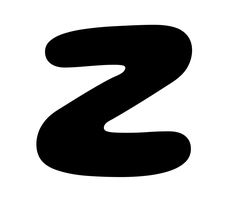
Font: Gluten_Bold